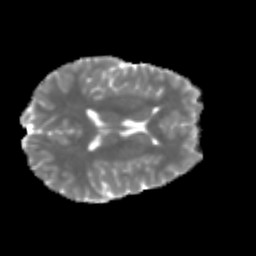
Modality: MD
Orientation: axial
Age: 25
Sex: male
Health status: healthy
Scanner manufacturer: philips
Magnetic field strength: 3 T
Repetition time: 10.355 s
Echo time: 0.0712 s